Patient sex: M
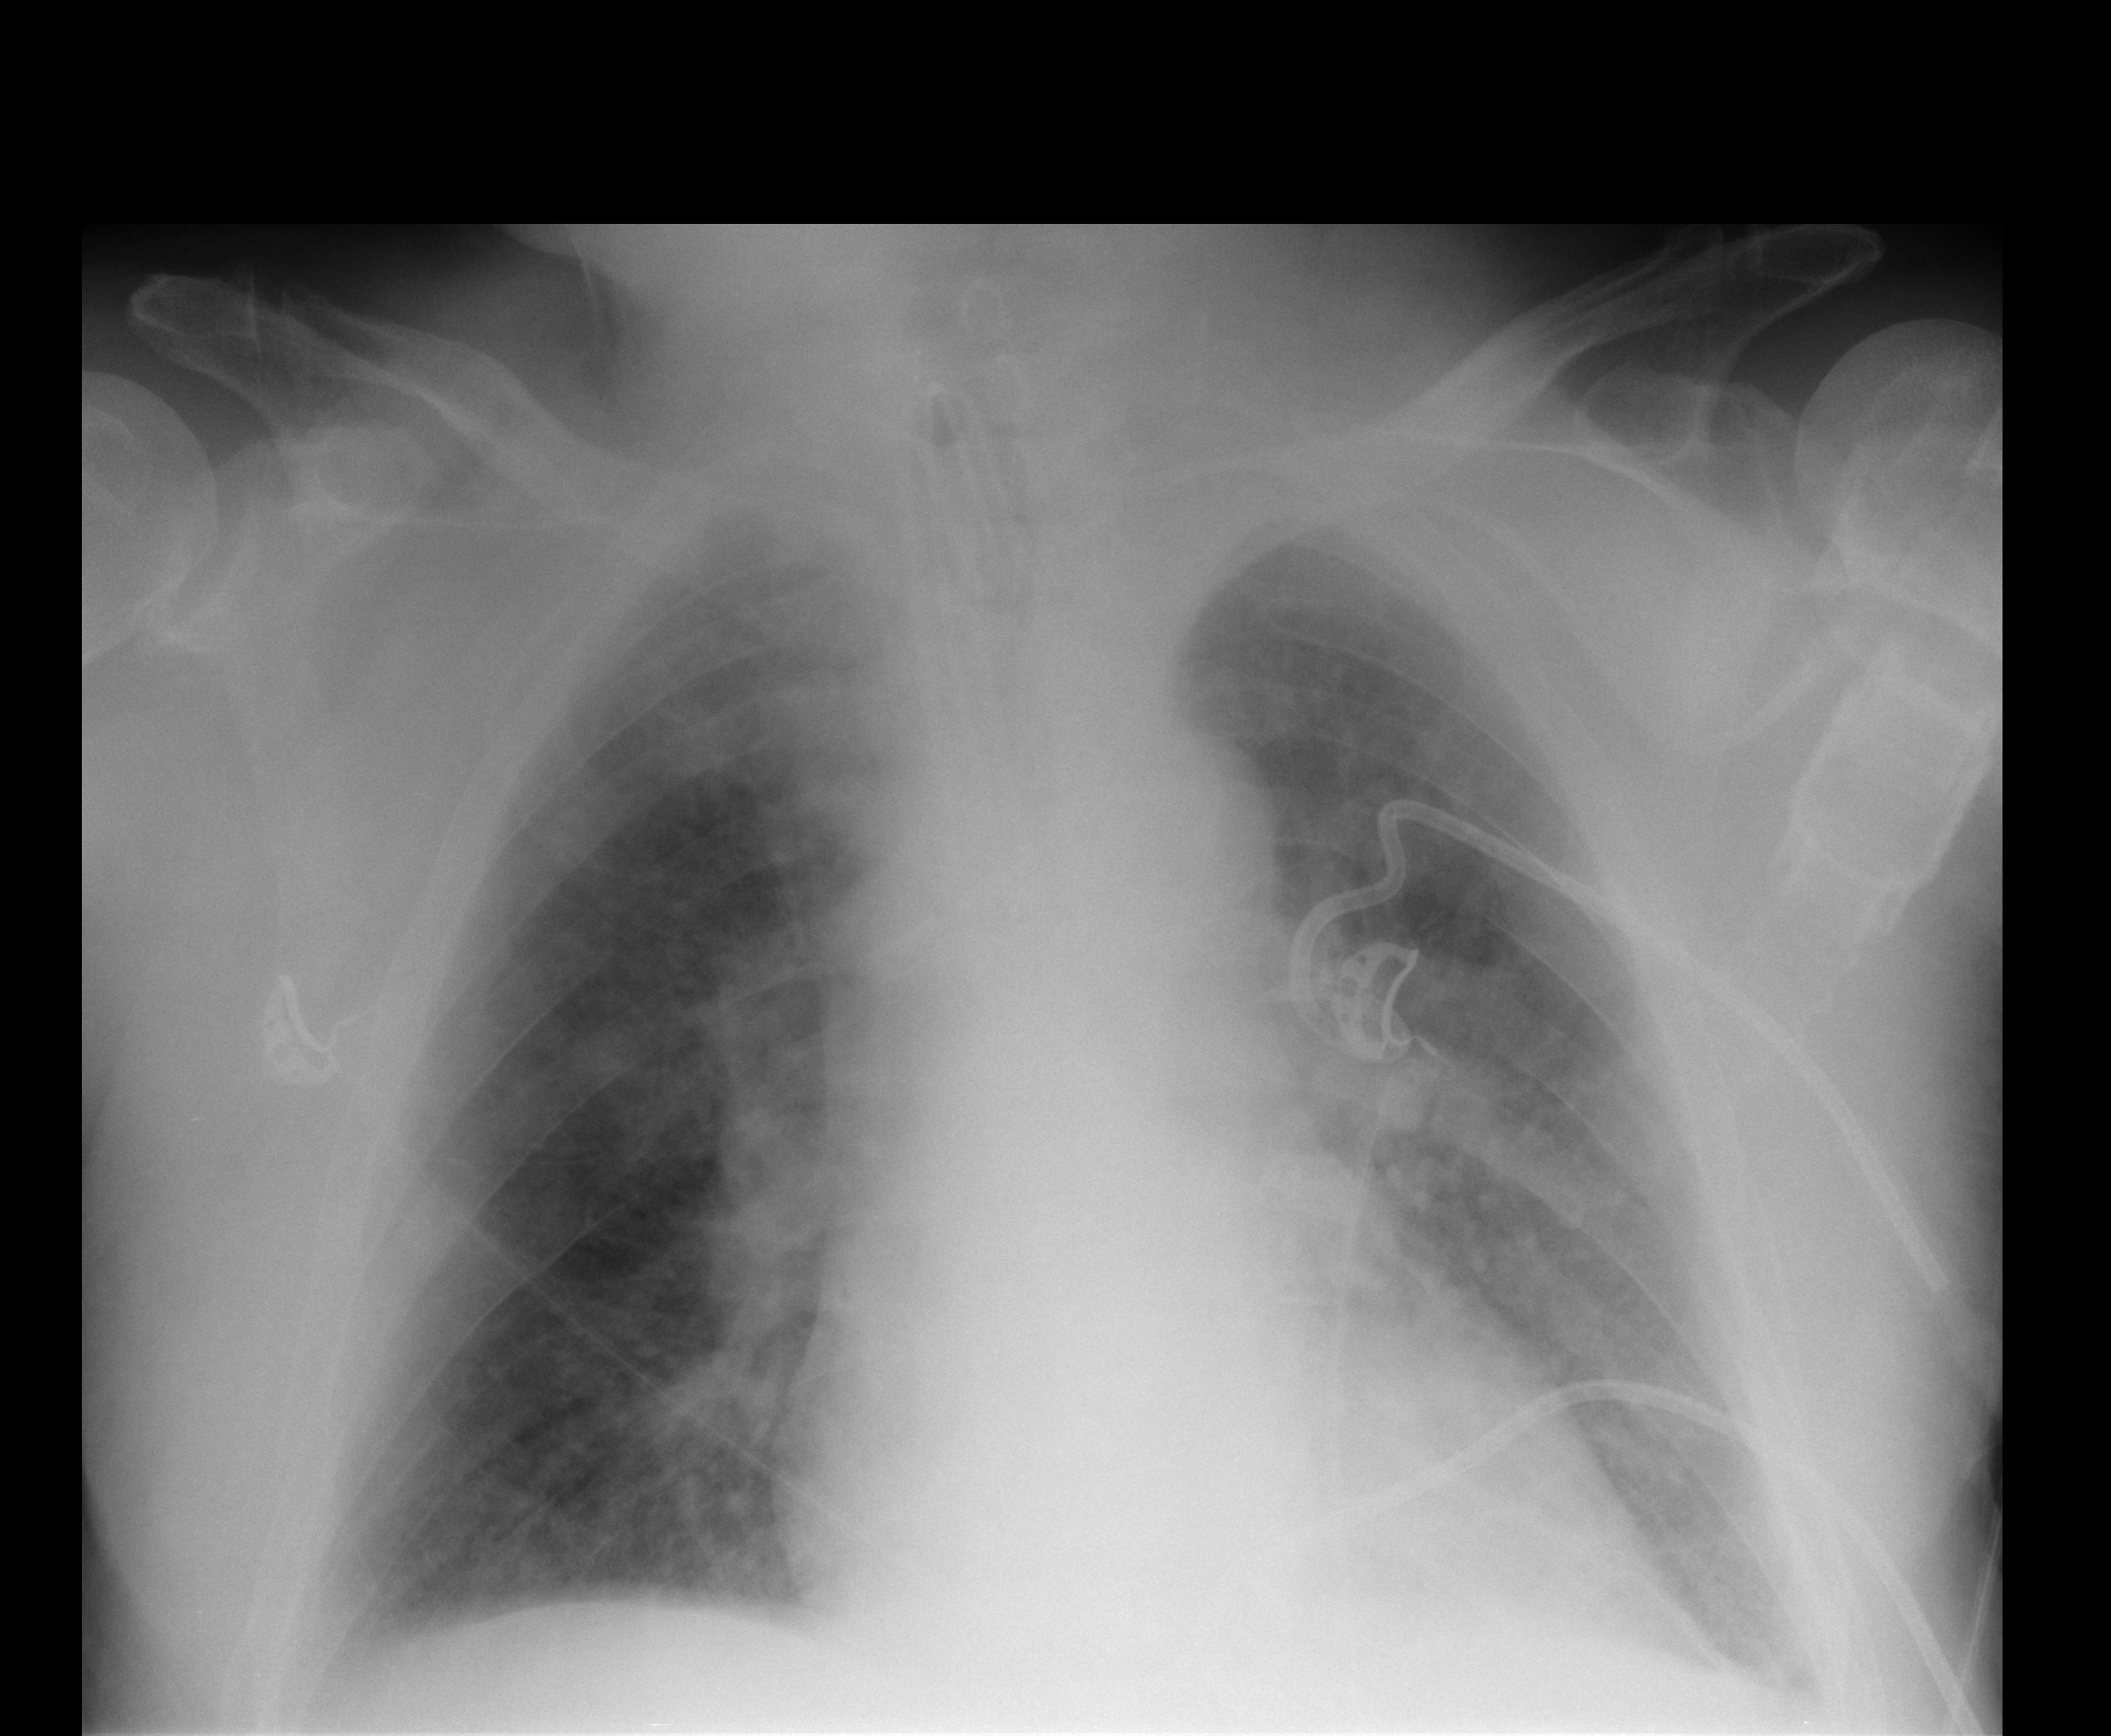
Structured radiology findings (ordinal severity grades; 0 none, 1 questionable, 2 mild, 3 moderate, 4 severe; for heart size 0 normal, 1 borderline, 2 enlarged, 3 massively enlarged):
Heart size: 0
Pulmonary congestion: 2
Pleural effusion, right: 0
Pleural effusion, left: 1
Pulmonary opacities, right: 0
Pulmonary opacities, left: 0
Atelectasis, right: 2
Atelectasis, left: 2